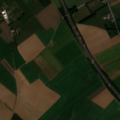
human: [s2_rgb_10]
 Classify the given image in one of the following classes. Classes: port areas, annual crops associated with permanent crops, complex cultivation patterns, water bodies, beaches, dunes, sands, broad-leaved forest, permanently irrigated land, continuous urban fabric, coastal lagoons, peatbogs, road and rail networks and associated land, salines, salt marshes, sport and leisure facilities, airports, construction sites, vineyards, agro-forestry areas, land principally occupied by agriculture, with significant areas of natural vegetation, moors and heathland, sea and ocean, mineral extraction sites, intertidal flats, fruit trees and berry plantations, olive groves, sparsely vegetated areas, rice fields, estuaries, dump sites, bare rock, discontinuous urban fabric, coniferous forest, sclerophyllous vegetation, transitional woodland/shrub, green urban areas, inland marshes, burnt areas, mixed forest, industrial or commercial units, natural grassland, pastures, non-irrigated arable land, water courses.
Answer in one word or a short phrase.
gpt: discontinuous urban fabric, non-irrigated arable land, pastures, complex cultivation patterns